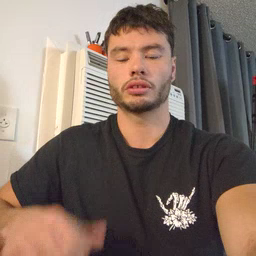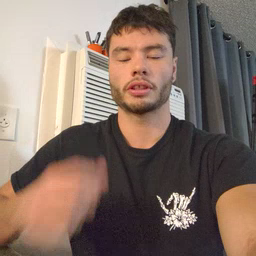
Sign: many